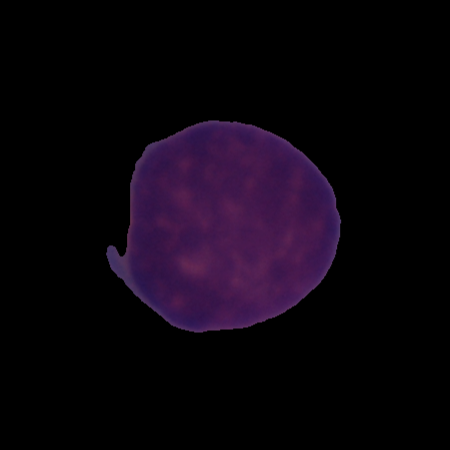
Label: cancer